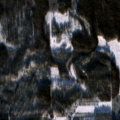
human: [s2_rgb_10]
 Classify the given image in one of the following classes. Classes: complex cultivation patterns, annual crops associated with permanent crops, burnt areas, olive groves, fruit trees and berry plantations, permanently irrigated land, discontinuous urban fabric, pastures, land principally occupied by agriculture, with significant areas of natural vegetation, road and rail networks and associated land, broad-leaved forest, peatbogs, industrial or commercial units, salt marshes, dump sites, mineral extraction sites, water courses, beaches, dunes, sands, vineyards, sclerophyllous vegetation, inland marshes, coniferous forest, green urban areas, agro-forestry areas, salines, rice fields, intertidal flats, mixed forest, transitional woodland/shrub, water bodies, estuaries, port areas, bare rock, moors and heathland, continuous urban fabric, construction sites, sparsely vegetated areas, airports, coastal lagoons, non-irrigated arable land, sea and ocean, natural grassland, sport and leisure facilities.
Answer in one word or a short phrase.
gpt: coniferous forest, mixed forest, transitional woodland/shrub